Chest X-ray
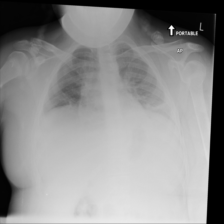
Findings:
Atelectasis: positive
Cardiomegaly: negative
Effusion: positive
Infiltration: negative
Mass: negative
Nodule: negative
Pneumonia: negative
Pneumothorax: negative
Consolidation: negative
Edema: negative
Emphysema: negative
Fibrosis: negative
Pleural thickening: negative
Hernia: negative